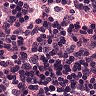
Metastatic tissue present: no